The image is a wavelet scalogram (time versus scale/frequency) of a rolling-element bearing's vibration signal. Based on the visible evidence, which condition applies: normal, inner_race, outer_race, ball?
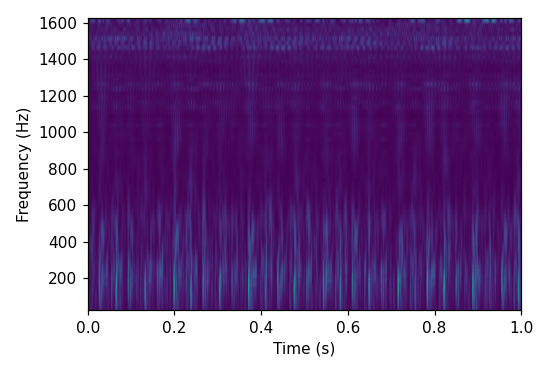
Answer: outer_race